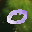
Label: 0